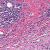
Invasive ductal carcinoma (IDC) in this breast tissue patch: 0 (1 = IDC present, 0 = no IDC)